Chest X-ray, PA view. Patient: 50 years old, sex M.
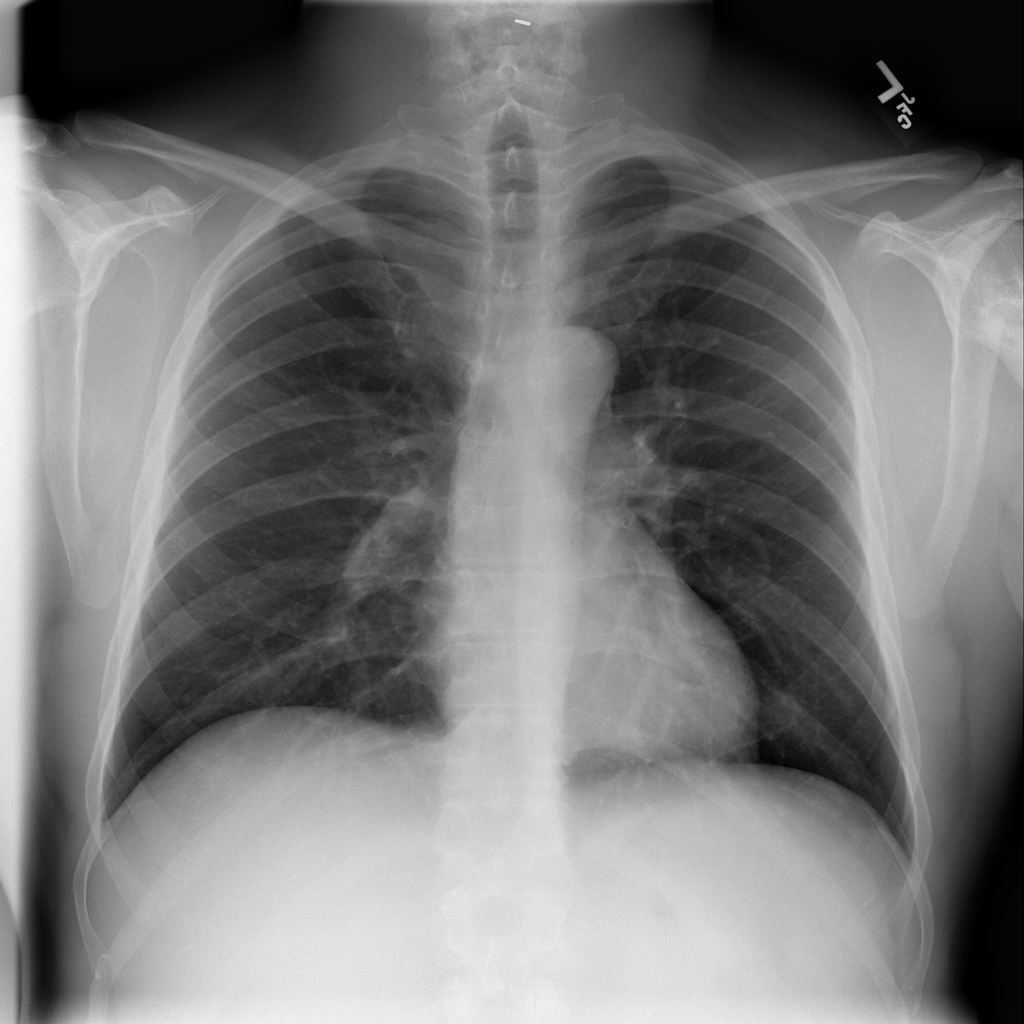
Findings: No Finding